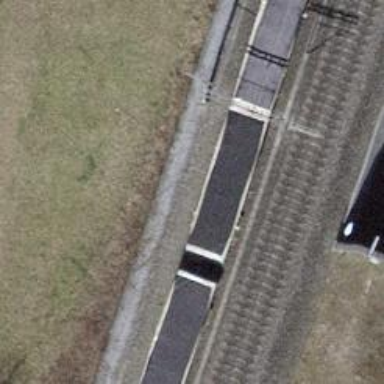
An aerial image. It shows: Railway yard with one track.